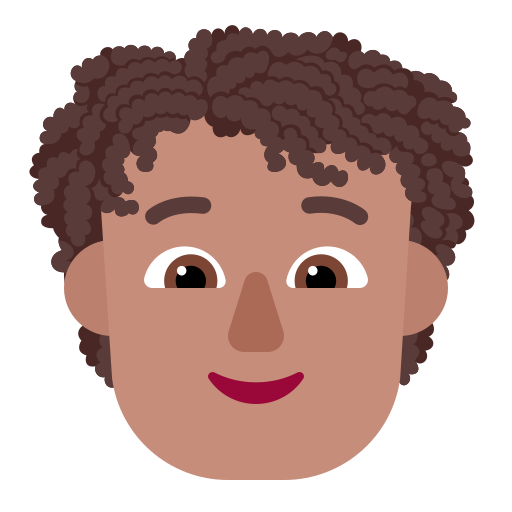
person curly hair flat